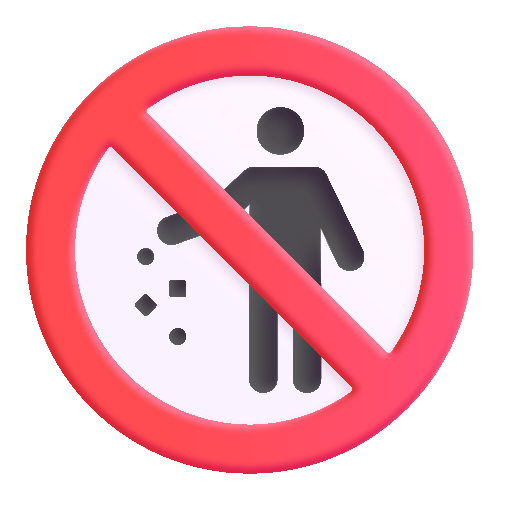
no littering color